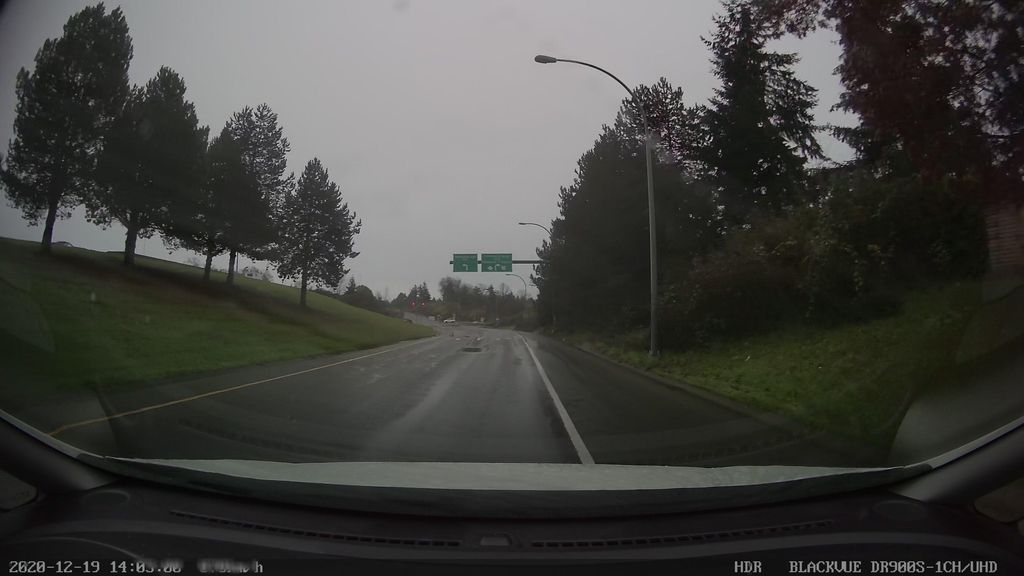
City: victoria